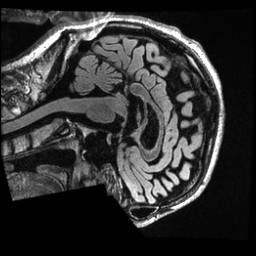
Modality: T1w
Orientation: sagittal
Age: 24
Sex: male